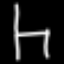
Label: chair